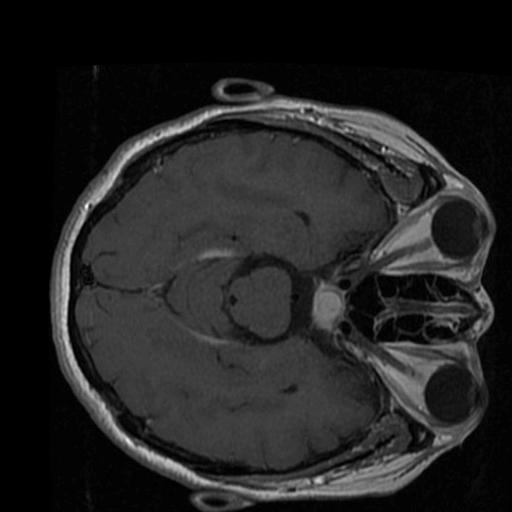
Label: brain_tumor